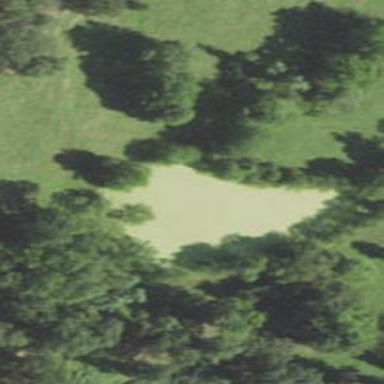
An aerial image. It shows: Pond with natural water.